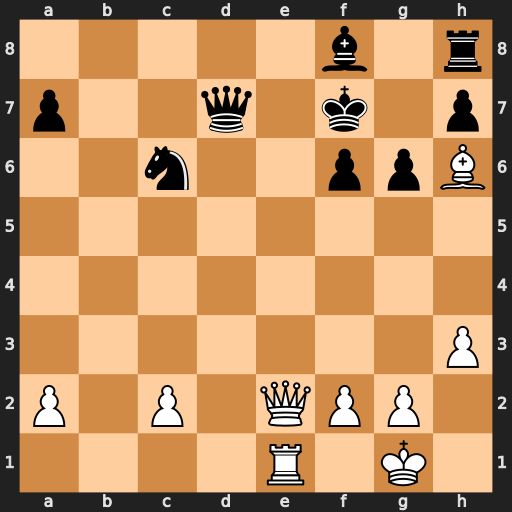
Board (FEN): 5b1r/p2q1k1p/2n2ppB/8/8/7P/P1P1QPP1/4R1K1
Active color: w
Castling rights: -
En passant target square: -
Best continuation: Qc4+ Qd5 Qxd5#